Question: I'm trying to display the modal with overlapping routing at home, but I found out that it's children, and while I was trying, my parent modal didn't get any child components. I tried many things through search, but I don't know how. I got all the codes related to modal below.
'''
// src/modals/Modal.js
import React from "react";
import styles from "./Modal.module.css";
function Modal({ state, closeModal, chilren }) {
return state ? (
<div className={styles.container}>
<div className={styles.overlay} onClick={closeModal} />
<div className={styles.modalBox}>
<button className={styles.closeButton} onClick={closeModal}>
&times;
</button>
<div>{chilren}</div>
</div>
</div>
) : null;
}
export default Modal;
'''
'''
// src/modals/Signs/SignIn.js
import React from "react";
import styles from "./SignIn.module.css";
import Modal from "../Modal";
function SignIn({ closeModal }) {
return (
<div>
<Modal closeModal={closeModal}>signin</Modal>
</div>
);
}
export default SignIn;
'''
'''
// src/components/Navbar.js
import { useState, useEffect } from "react";
import { Link } from "react-router-dom";
import Modal from "../modals/Modal";
import SignIn from "../modals/Signs/SignIn";
import SignUp from "../modals/Signs/SignUp";
function Navbar() {
const [openModal, setOpenModal] = useState(false);
const [chageModal, setChageModal] = useState("signIn");
const modalOpen = (e) => {
if (e.target.name === "signIn") {
setChageModal("signIn");
} else {
setChageModal("signUp");
}
setOpenModal(true);
};
const transModal = () => {
setChageModal("signUp");
};
const closeModal = () => {
setOpenModal(false);
};
...ellipsis
return (
...ellipsis
<Modal state={openModal} closeModal={closeModal}>
{chageModal === "signIn" && <SignIn chage={transModal} />}
{chageModal === "signUp" && <SignUp />}
</Modal>
);
}
export default Navbar;
'''
'''
// src/App.js
import { BrowserRouter as Router, Routes, Route } from "react-router-dom";
import { RecoilRoot } from "recoil";
import Home from "./routes/Home";
import Detail from "./routes/Detail";
import Navbar from "./components/Navbar";
import SignIn from "./modals/Signs/SignIn";
import SignUp from "./modals/Signs/SignUp";
function App() {
return (
<RecoilRoot>
<Router>
<Navbar />
<Routes>
<Route path={"/"} element={<Home />}>
<Route path={"/signin"} element={<SignIn />} />
<Route path={"/signup"} element={<SignUp />} />
</Route>
<Route path={'/movie/:id'} element={<Detail />} />
</Routes>
</Router>
</RecoilRoot>
);
}
export default App;
'''

When i open the modal, the letters 'signIn' or 'signUp' should appear, but only the parent modal elements are shown.
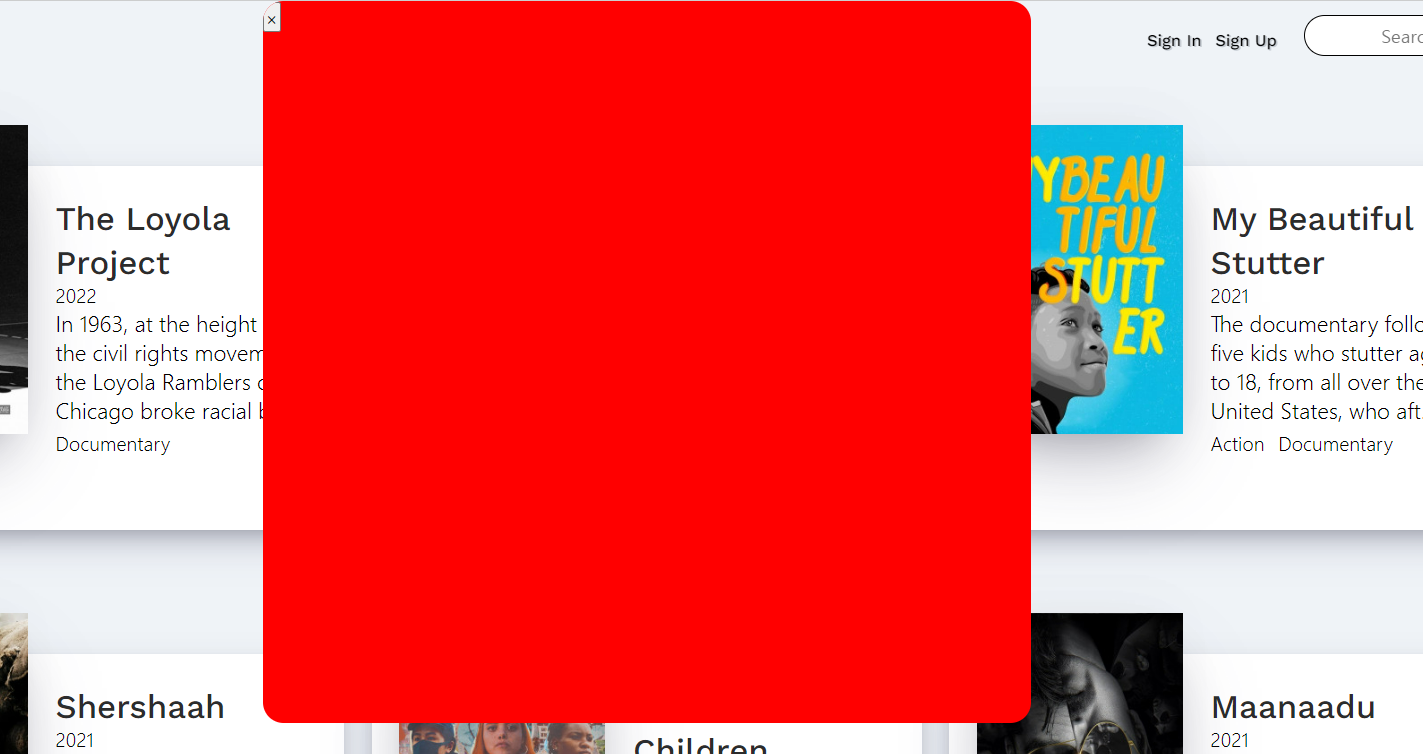
Answer: Can you check the spelling of 'children'? It should be 'children' but you have mistakenly written 'chilren'.